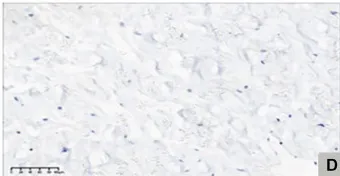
Immunostaining for NF-1(200X).
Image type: pathology (immunostaining)